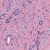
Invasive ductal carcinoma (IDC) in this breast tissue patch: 0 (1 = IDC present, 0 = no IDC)